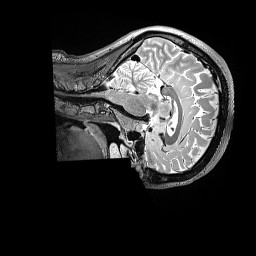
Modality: T2w
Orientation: sagittal
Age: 28
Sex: female
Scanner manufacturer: siemens
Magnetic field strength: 3 T
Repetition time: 3.2 s
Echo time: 0.564 s